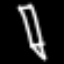
Label: pencil